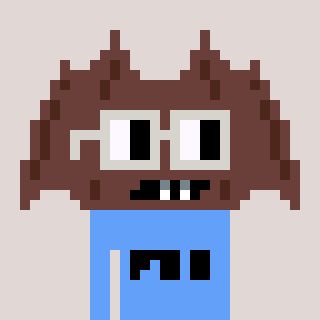
a pixel art character with square light gray glasses, a bat-shaped head and a blue-colored body on a warm background